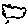
Label: cloud